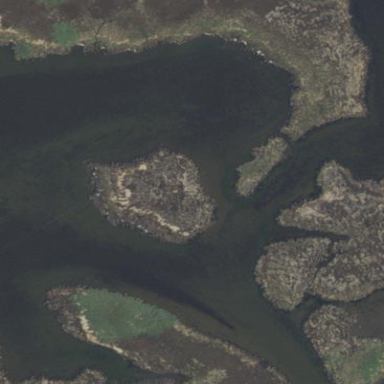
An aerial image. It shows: Islet.